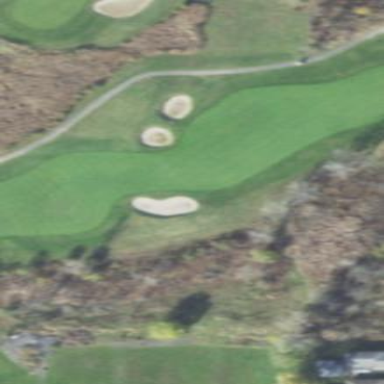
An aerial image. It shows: Scenic golf fairway.